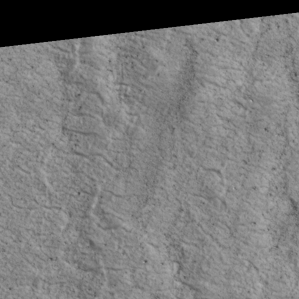
Label: non_frost